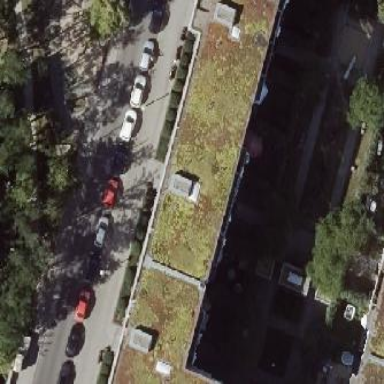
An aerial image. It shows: Apartment building with flat roof.